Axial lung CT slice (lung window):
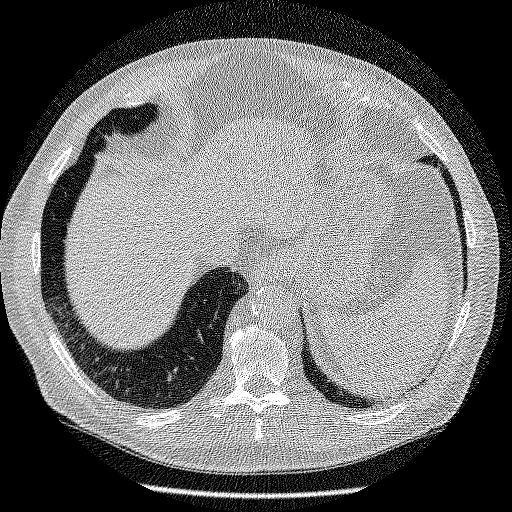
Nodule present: no